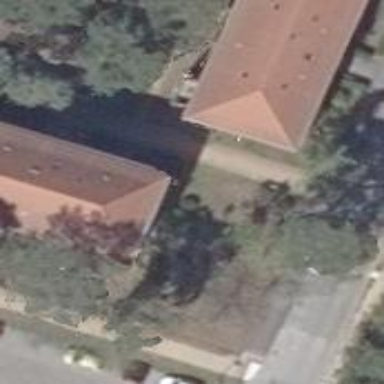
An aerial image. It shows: Hipped roof apartment building.